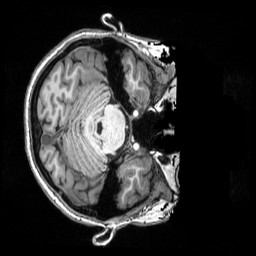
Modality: T1w
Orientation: axial
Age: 18
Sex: female